Question: I remember back in Xcode 8 or 9, when you started typing out code, Xcode displayed the images inside the asset folder to the Intellisense menu. So when I was typing, say I had an image called "House", if I typed in the word "house", the image would appear in the list and when I selected it the image would appear in the line of code.
What's appearing now:

As you can see now from the photo the image is not there in code anymore and there is a stock basic image icon taking it place.
Did they knowingly choose to remove images from Intellisense or is there some sort of flag I need to set now to allow the images to appear?
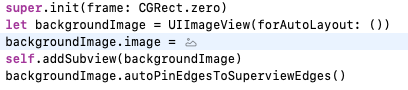
Answer: Now we have 'Image Literal', just type it, select it and choose the image you want.
:
'<#ImageView#>.image = Image Literal'
:
- Sometimes it doesn't work properly with less than 2 images on the project.- Build the project if you're not seeing recently added images.
More knowledge about it here: <URL>